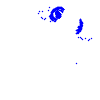
Particle: electron